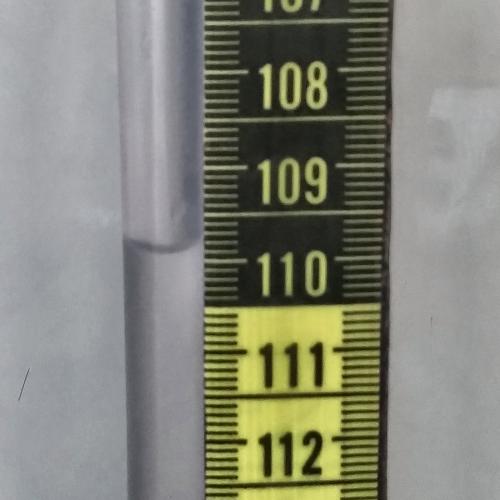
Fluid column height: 109.9 cm